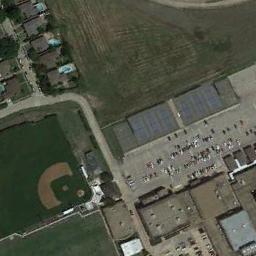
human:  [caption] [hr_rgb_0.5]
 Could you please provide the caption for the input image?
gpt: The picture shows three baseball fields and a row of black houses .

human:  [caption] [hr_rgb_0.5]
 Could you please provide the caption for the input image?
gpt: A baseball diamond next to a pool and the medium residential area beside .

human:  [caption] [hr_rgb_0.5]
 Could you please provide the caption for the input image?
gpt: A baseball diamond is next to many buildings and cars .

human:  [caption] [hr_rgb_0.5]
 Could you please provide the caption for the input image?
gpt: There is a baseball diamond in the grass surrounded by the houses and the wasteland .

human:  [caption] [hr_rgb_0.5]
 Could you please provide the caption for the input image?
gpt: Many buildings are next to  the baseball diamond .